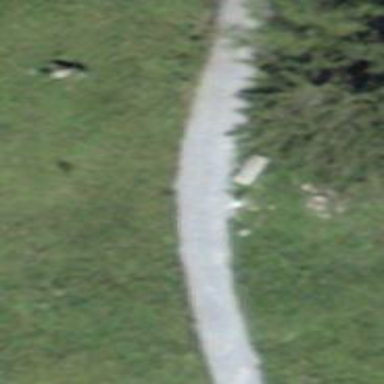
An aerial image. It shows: Bench for seating.